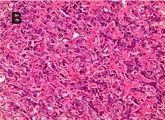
Patient 2.
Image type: pathology (h&e)